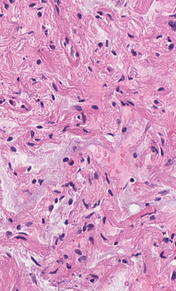
Tumor epithelial tissue: no
Tumor-associated stroma tissue: no
Normal tissue: yes